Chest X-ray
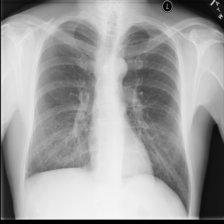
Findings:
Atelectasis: negative
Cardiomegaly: negative
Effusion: negative
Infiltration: negative
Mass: negative
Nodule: negative
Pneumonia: negative
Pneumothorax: negative
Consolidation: negative
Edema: negative
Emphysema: negative
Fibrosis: negative
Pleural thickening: negative
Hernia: negative